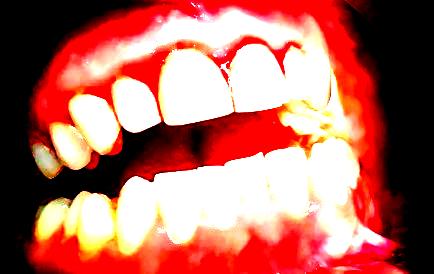
Condition: Gingivitis